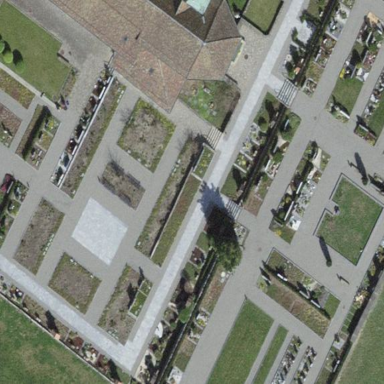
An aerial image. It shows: Cemetery.